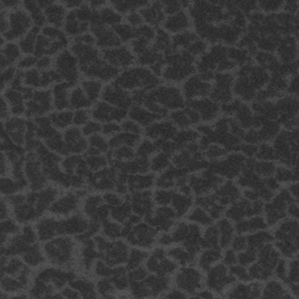
Label: frost